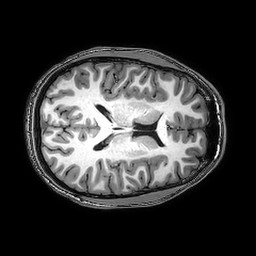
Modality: T1w
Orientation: axial
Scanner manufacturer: philips
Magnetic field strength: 3 T
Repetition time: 0.008228 s
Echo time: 0.00379 s